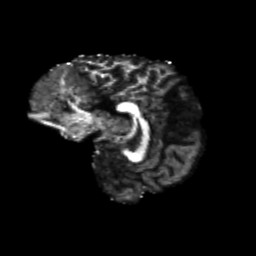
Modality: FA
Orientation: sagittal
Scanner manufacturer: siemens
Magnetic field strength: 3 T
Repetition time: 4.16 s
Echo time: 0.0806 s